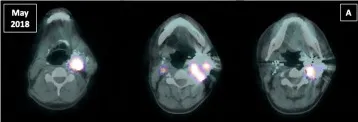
Functional imaging of right and left paraganglioma and response to sunitinib treatment assesed by PERCIST criteria.
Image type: radiology (pet)